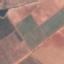
Land use / land cover class: PermanentCrop